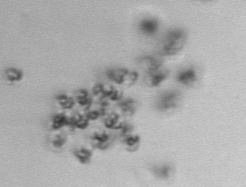
Label: Phaeocystis